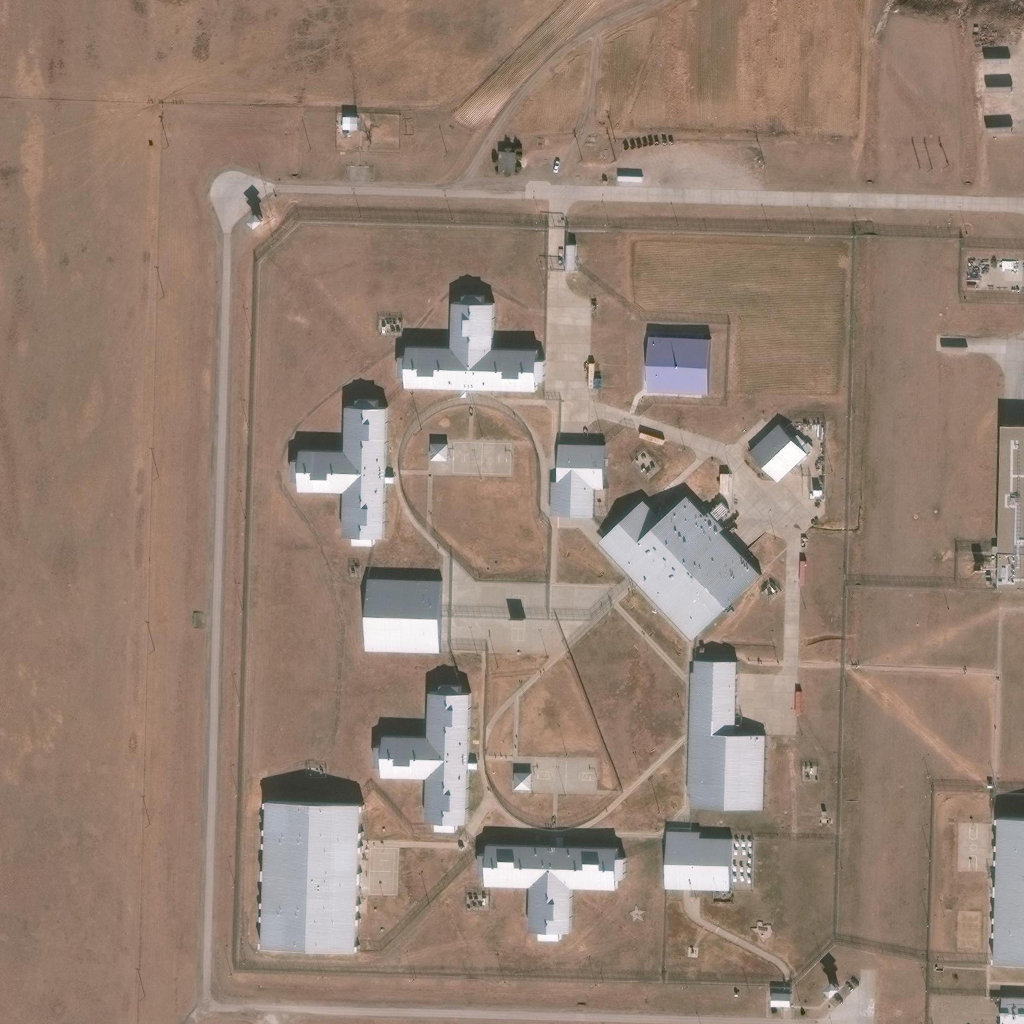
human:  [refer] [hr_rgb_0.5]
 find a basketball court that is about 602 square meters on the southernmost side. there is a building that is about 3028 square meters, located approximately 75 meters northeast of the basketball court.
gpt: <box>[[52, 73, 58, 77, 0]]</box>

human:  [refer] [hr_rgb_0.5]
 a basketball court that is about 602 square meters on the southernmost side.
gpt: <box>[[52, 73, 58, 77, 0]]</box>